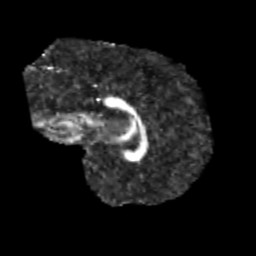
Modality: FA
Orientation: sagittal
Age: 9
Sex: male
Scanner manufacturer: siemens
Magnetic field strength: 3 T
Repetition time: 3.8 s
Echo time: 0.07 s